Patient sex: M
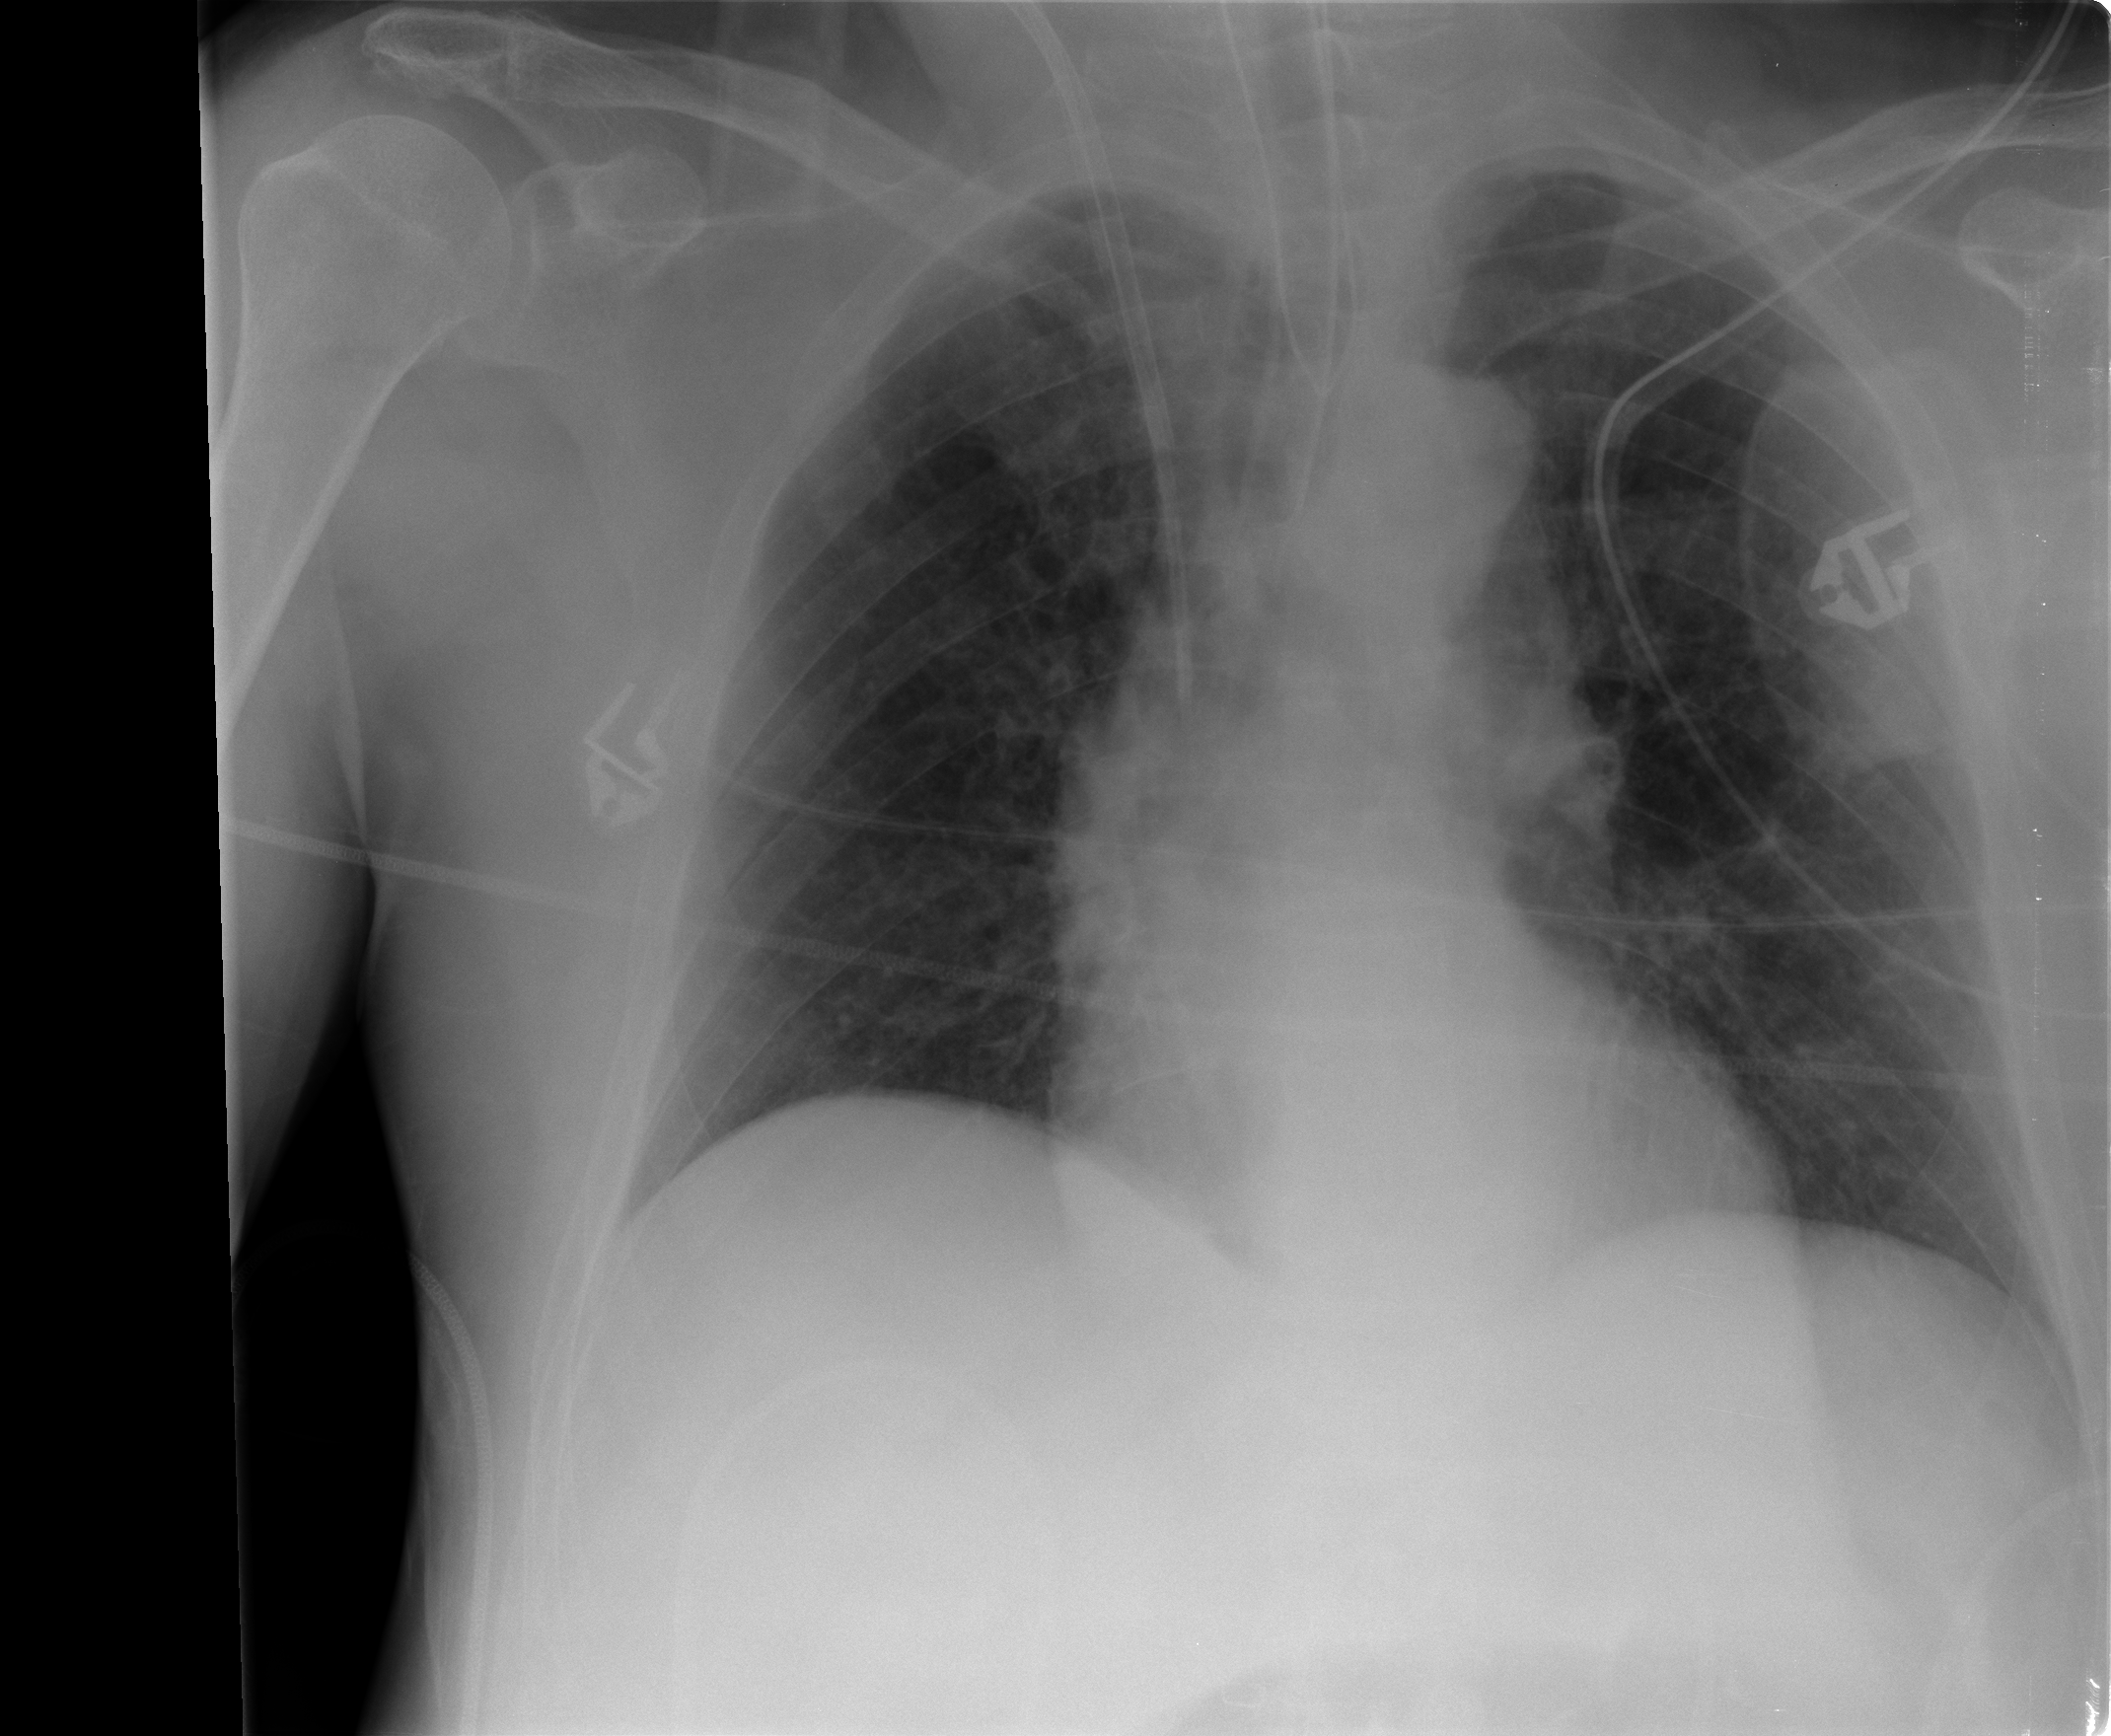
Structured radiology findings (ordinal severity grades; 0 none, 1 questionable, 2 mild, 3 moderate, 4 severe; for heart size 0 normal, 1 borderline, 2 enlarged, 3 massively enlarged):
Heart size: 0
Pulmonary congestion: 1
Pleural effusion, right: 0
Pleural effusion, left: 0
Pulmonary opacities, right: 0
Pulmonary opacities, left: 0
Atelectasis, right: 1
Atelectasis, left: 2